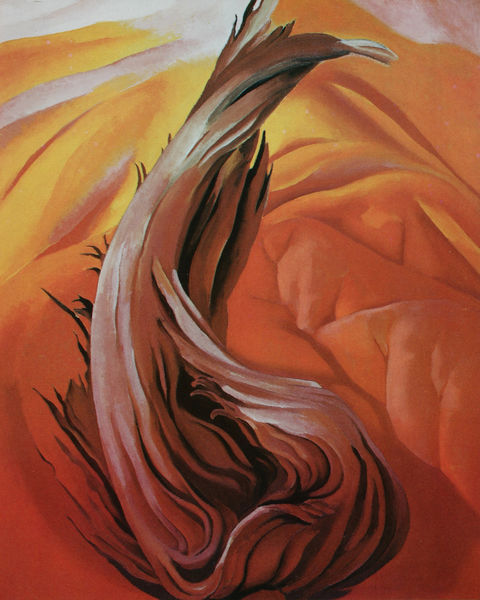
Titel: Stump in Red Hills
Künstler: Georgia O'Keeffe
Institution: Privatsammlung
Schlagwörter: baum, berg, feuer, flügel, gemälde, körper, schatten, vogel, weiß, wunde, gelb, landschaft, sand, ausschnitt, blume, braun, bunt, geschwungen, haar, holz, orange, schwarz, blüte, rose, rot, tier, tuch, malerei, falten, federn, bild, ast, hügel, haare, stoff, stoffe, pflanze, rosa, tal, rund, welle, wellen, abstrakt, afrika, berge, düne, dünen, fläche, gebirge, gletscher, modern, wüste, formen, lila, violett, linien, falte, nahaufnahme, faltig, exotik, exotisch, abstraktion, surreal, surrealismus, blut, flamme, flammen, linie, dali, traum, form, täler, gebogen, stempel, organisch, zacken, weich, baumstumpf, steigend, surrealistisch, organ, fokus, fasern, faser, o'eeffe, fedrig, o´keeffe, georgia o'eeffe, focus, makro, giorgia, klaffen, klaffend, lörper